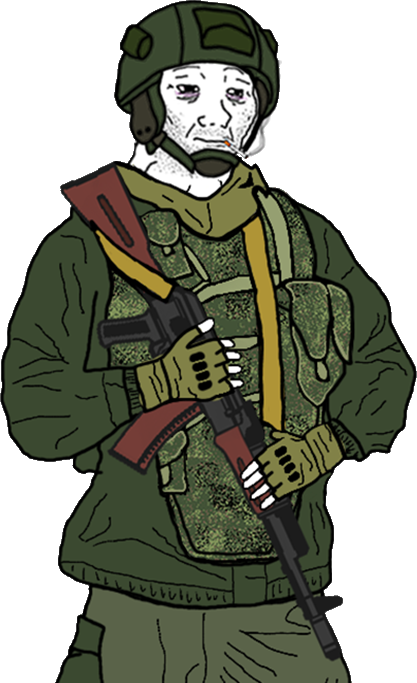
Label: 5_Doomer